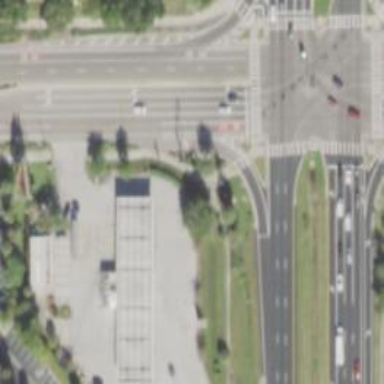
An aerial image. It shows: Asphalt road with primary link designation.